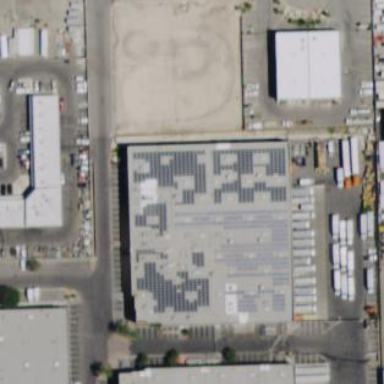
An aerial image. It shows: Building serving as food bank.